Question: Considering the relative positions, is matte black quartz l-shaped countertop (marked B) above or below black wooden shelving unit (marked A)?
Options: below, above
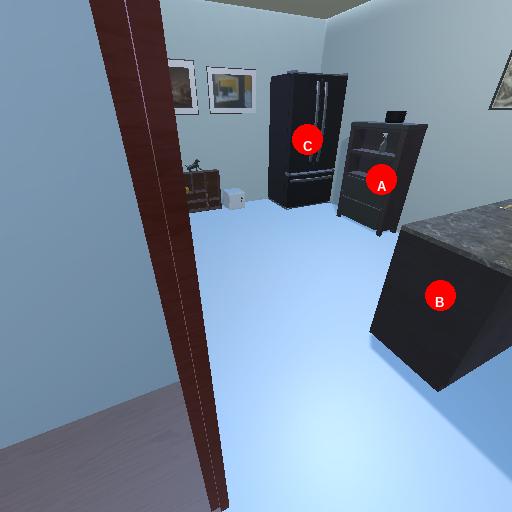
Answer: below